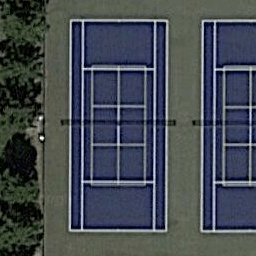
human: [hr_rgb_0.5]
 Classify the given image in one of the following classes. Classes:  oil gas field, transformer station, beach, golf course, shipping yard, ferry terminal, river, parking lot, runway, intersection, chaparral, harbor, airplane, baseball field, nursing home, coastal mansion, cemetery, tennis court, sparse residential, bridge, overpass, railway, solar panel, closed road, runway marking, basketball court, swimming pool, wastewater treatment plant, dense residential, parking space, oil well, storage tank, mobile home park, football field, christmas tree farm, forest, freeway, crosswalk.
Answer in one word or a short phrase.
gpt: tennis court